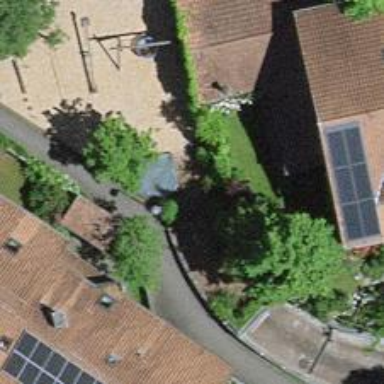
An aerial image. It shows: Group of garages.